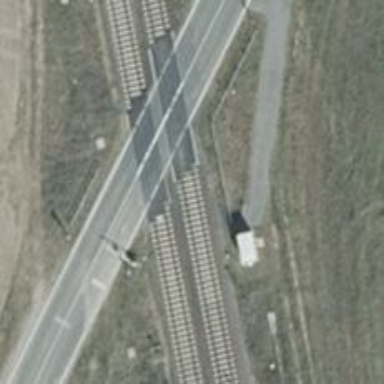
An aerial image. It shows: Level crossing with lights and saltire markings.